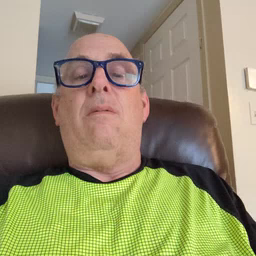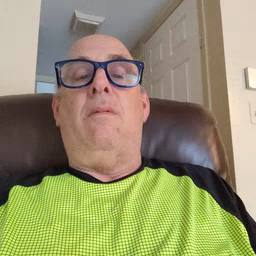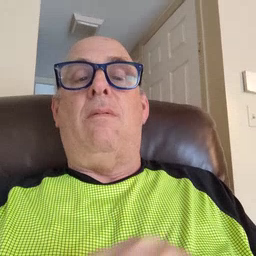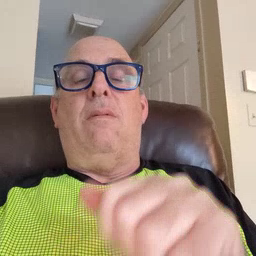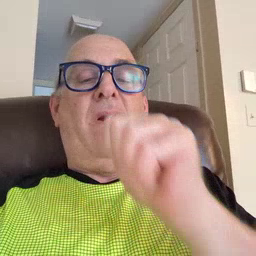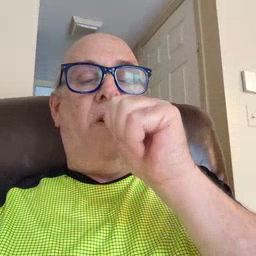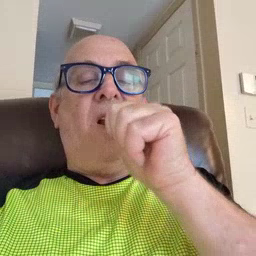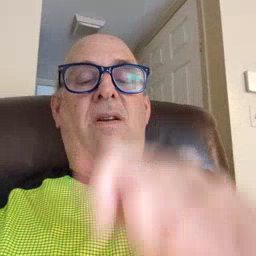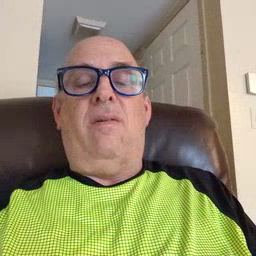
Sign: nuts